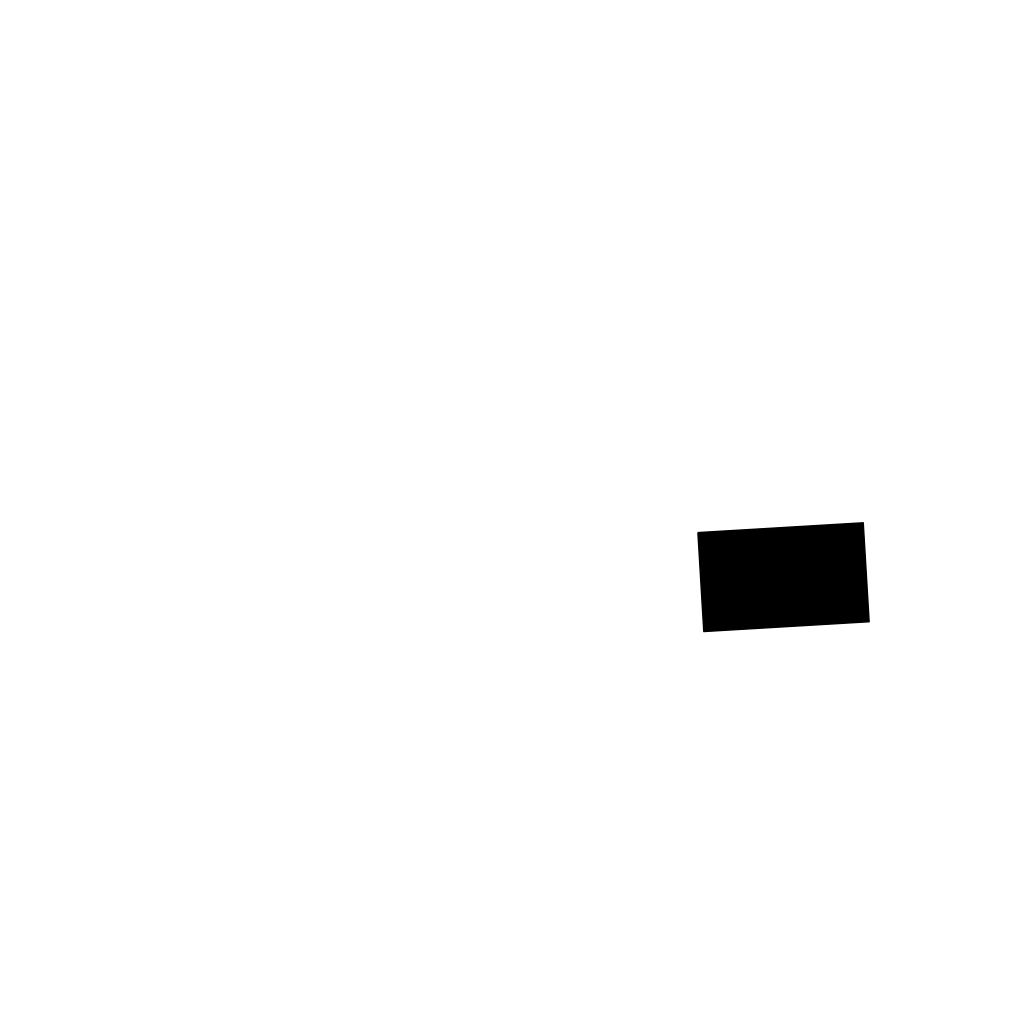
Tags: overhead vector_map, agriculture, industrial, recreation, low_rise, density_1, Building, 1.0 km²